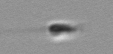
Label: flagellate_morphotype3